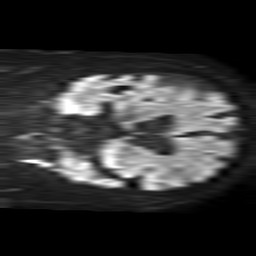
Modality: TRACE
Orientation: coronal
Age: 72
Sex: male
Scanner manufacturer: philips
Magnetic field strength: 1.5 T
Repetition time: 4.6 s
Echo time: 0.08631 s